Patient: sex M, age 64
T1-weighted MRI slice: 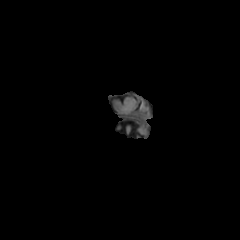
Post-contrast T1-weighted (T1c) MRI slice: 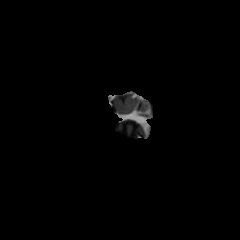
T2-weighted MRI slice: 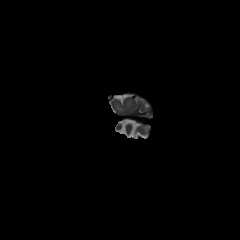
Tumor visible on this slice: yes
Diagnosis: Glioblastoma, IDH-wildtype
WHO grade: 4